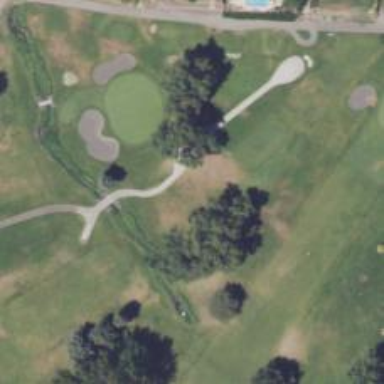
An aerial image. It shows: Path for both road and golf.